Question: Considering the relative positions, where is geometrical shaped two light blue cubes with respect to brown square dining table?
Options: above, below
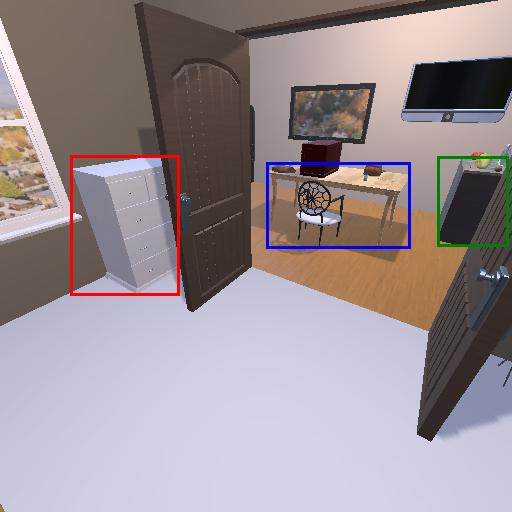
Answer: above